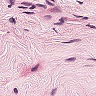
Metastatic tissue present: no